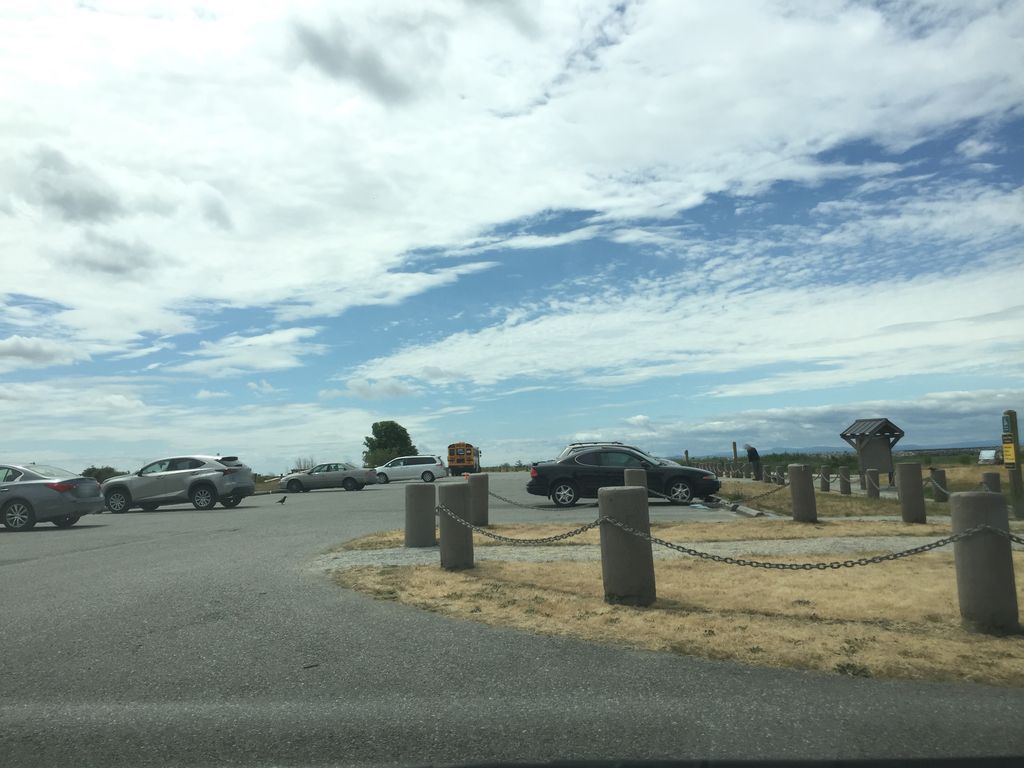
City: vancouver